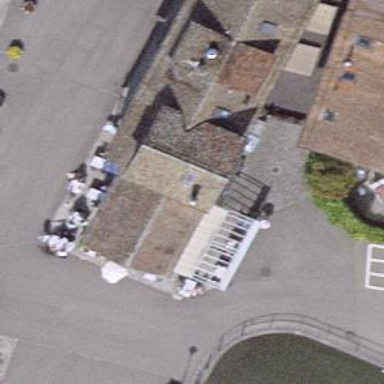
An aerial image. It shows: Restaurant.